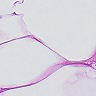
Metastatic tissue present: no